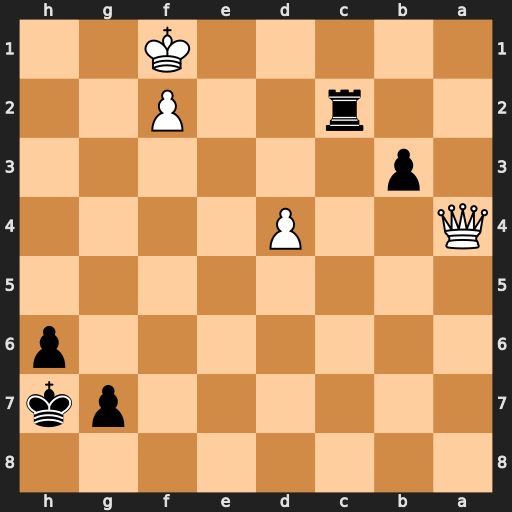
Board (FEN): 8/6pk/7p/8/Q2P4/1p6/2r2P2/5K2
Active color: b
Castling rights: -
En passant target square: -
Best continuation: Rc1+ Ke2 b2 Qb3 b1=Q Qxb1+ Rxb1